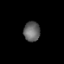
Tissue: lung
Cell type: T cells
Senescence score: 0.1381
Nuclear area (px): 319
Mean DAPI intensity: 101.06